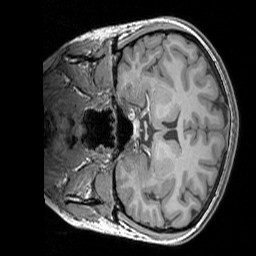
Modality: T1w
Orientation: coronal
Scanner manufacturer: siemens
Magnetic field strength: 3 T
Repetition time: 1.83 s
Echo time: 0.00303 s